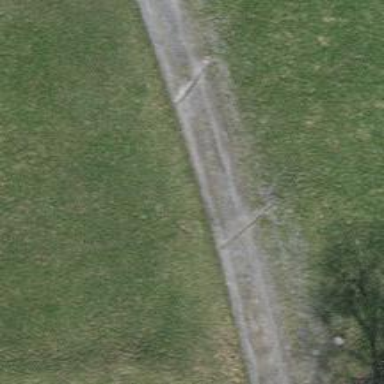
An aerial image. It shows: Unpaved track road.